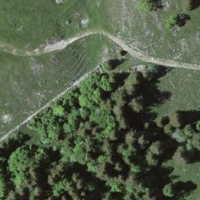
EUNIS habitat code: 23
Species observed at this site:
Campanula glomerata